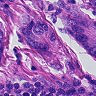
Metastatic tissue present: yes